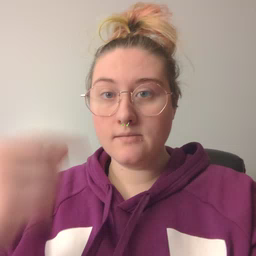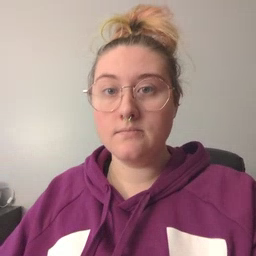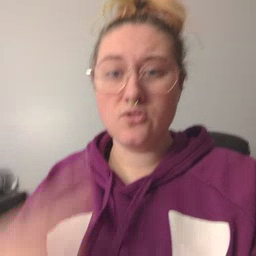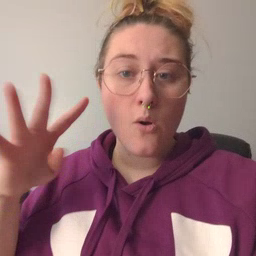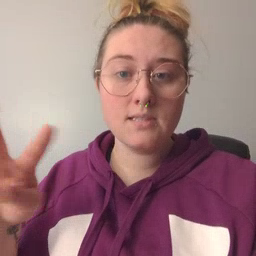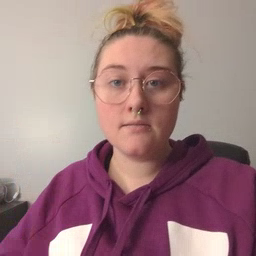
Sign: noisy